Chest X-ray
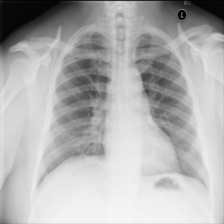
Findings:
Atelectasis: negative
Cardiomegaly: negative
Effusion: negative
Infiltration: negative
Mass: negative
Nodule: negative
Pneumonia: negative
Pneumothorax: negative
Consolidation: negative
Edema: negative
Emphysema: negative
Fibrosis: negative
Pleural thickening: negative
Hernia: negative